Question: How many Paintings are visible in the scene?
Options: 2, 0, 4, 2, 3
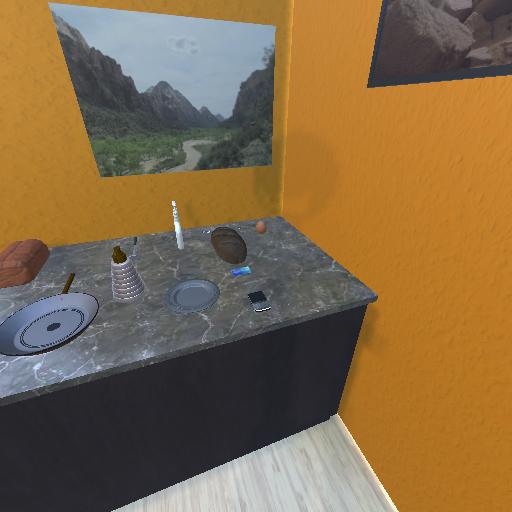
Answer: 2